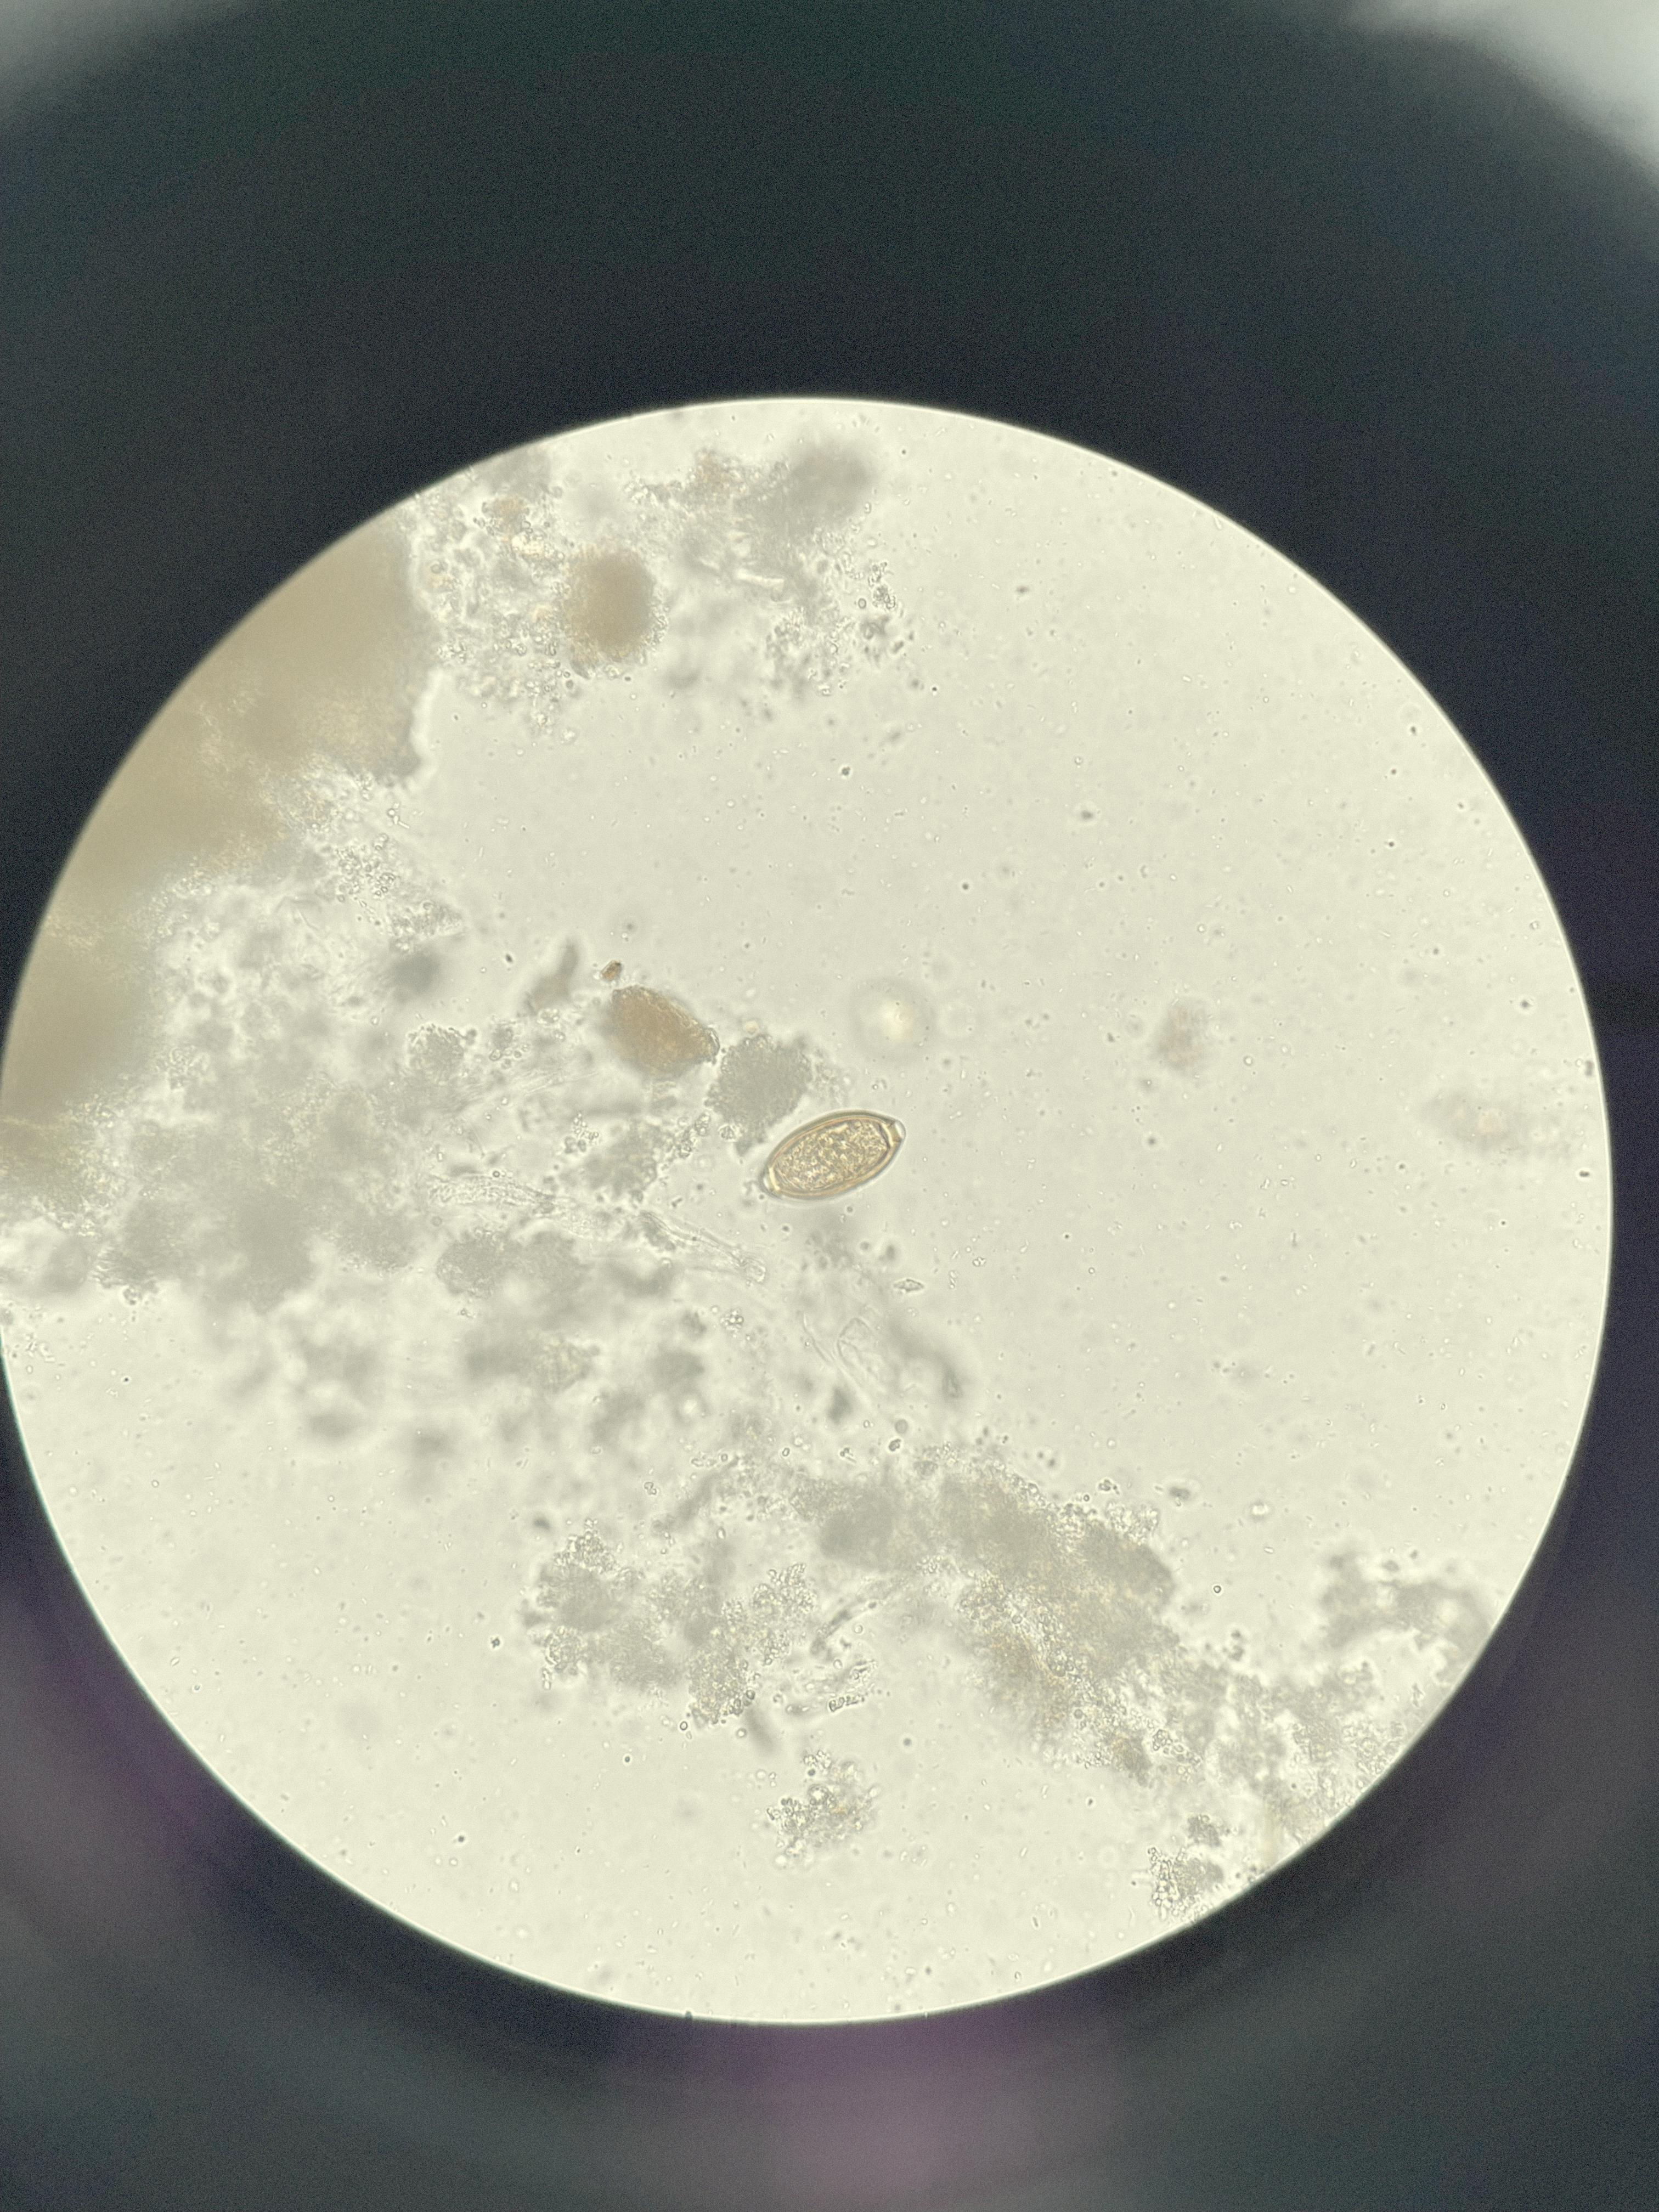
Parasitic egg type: Trichuris trichiura